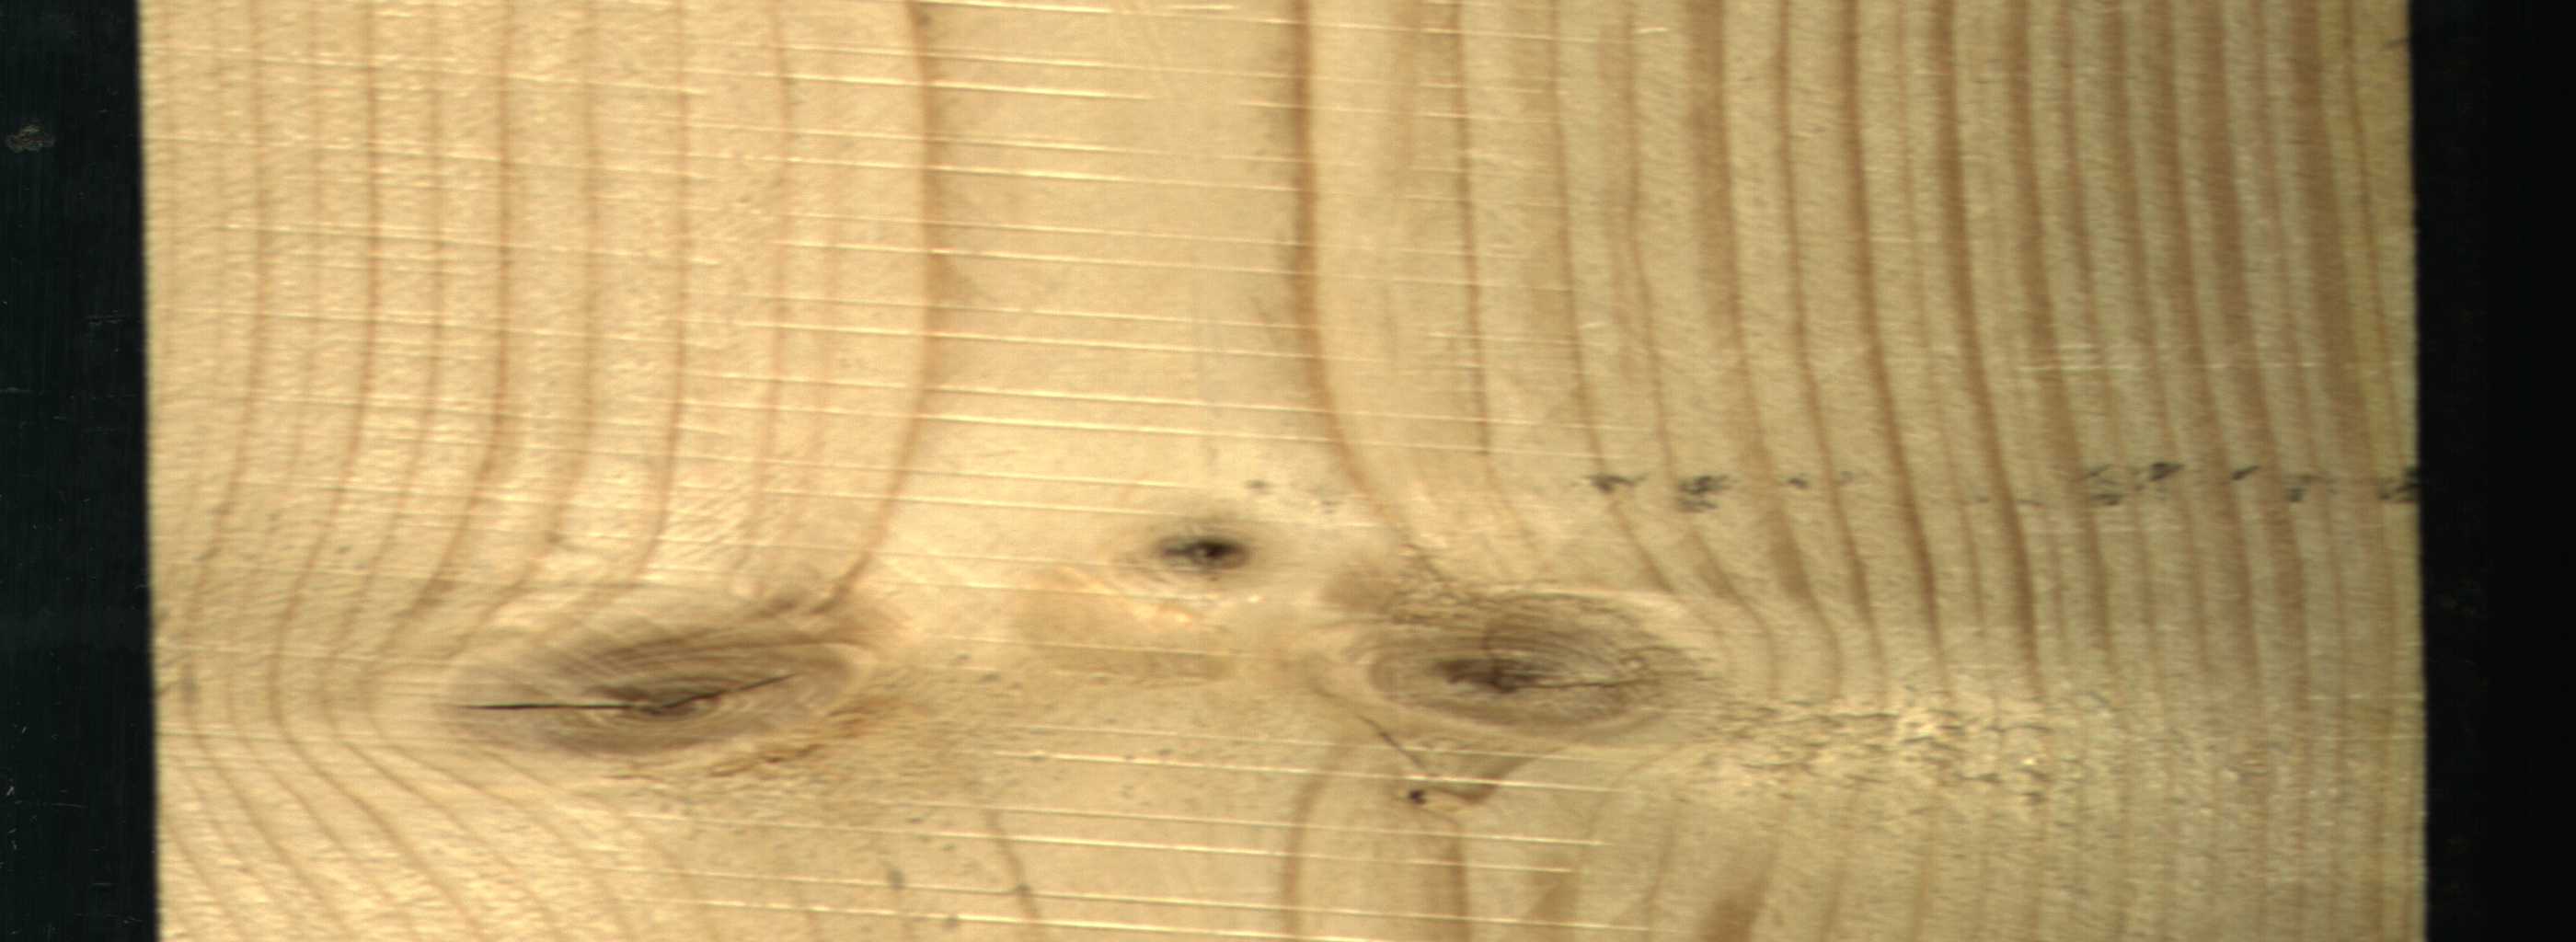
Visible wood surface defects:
knot_with_crack
knot_with_crack
Live_Knot
Live_Knot